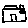
Label: house